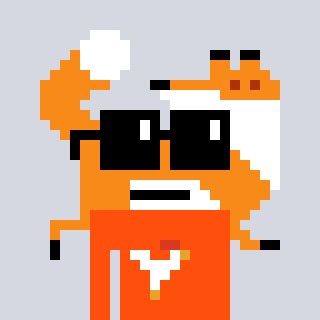
a pixel art character with square black sunglasses, a fox-shaped head and a orange-colored body on a cool background